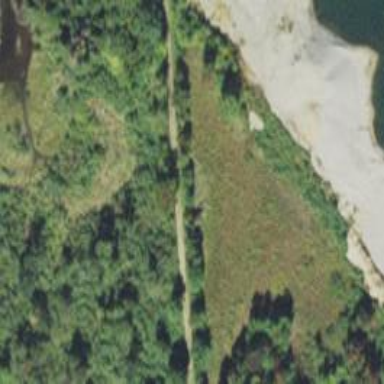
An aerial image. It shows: Abandoned railway track.